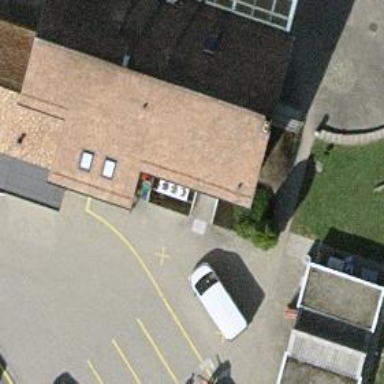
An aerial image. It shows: Convenience shop.